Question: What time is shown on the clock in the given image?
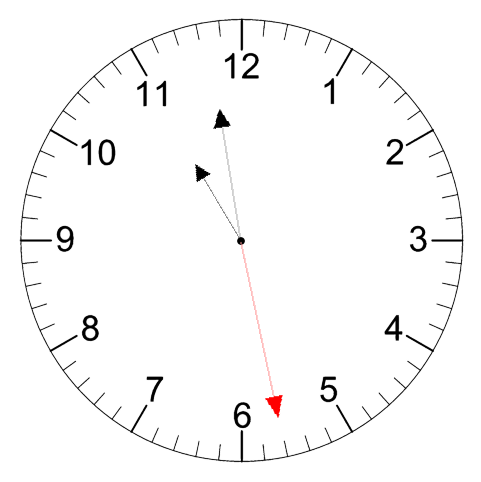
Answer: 10:58:28